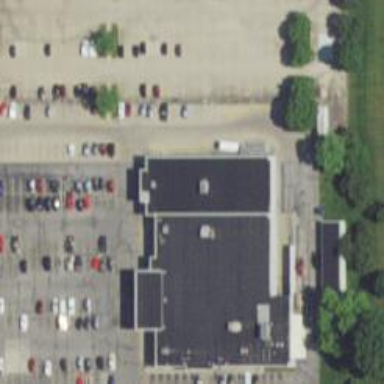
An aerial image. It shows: Supermarket located in building.